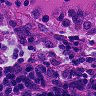
Metastatic tissue present: no